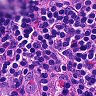
Metastatic tissue present: no